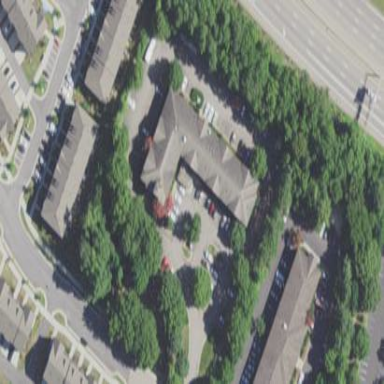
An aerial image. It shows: Hotel located in retail area.